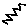
Label: zigzag